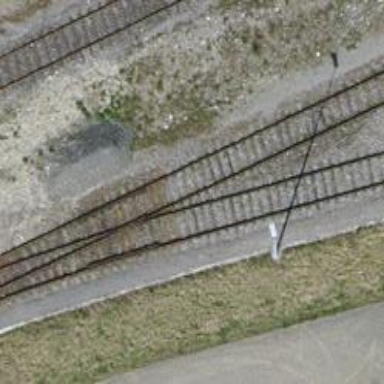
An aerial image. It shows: Siding railway track with one set of rails.